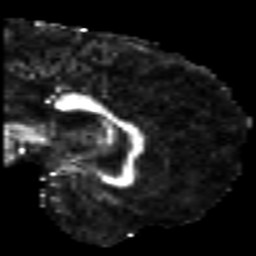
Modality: FA
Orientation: sagittal
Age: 41
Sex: female
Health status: healthy
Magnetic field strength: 3 T
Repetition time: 7 s
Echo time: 0.0926 s